Field crop: maize
Growth stage: 2
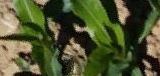
Species: maize